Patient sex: F
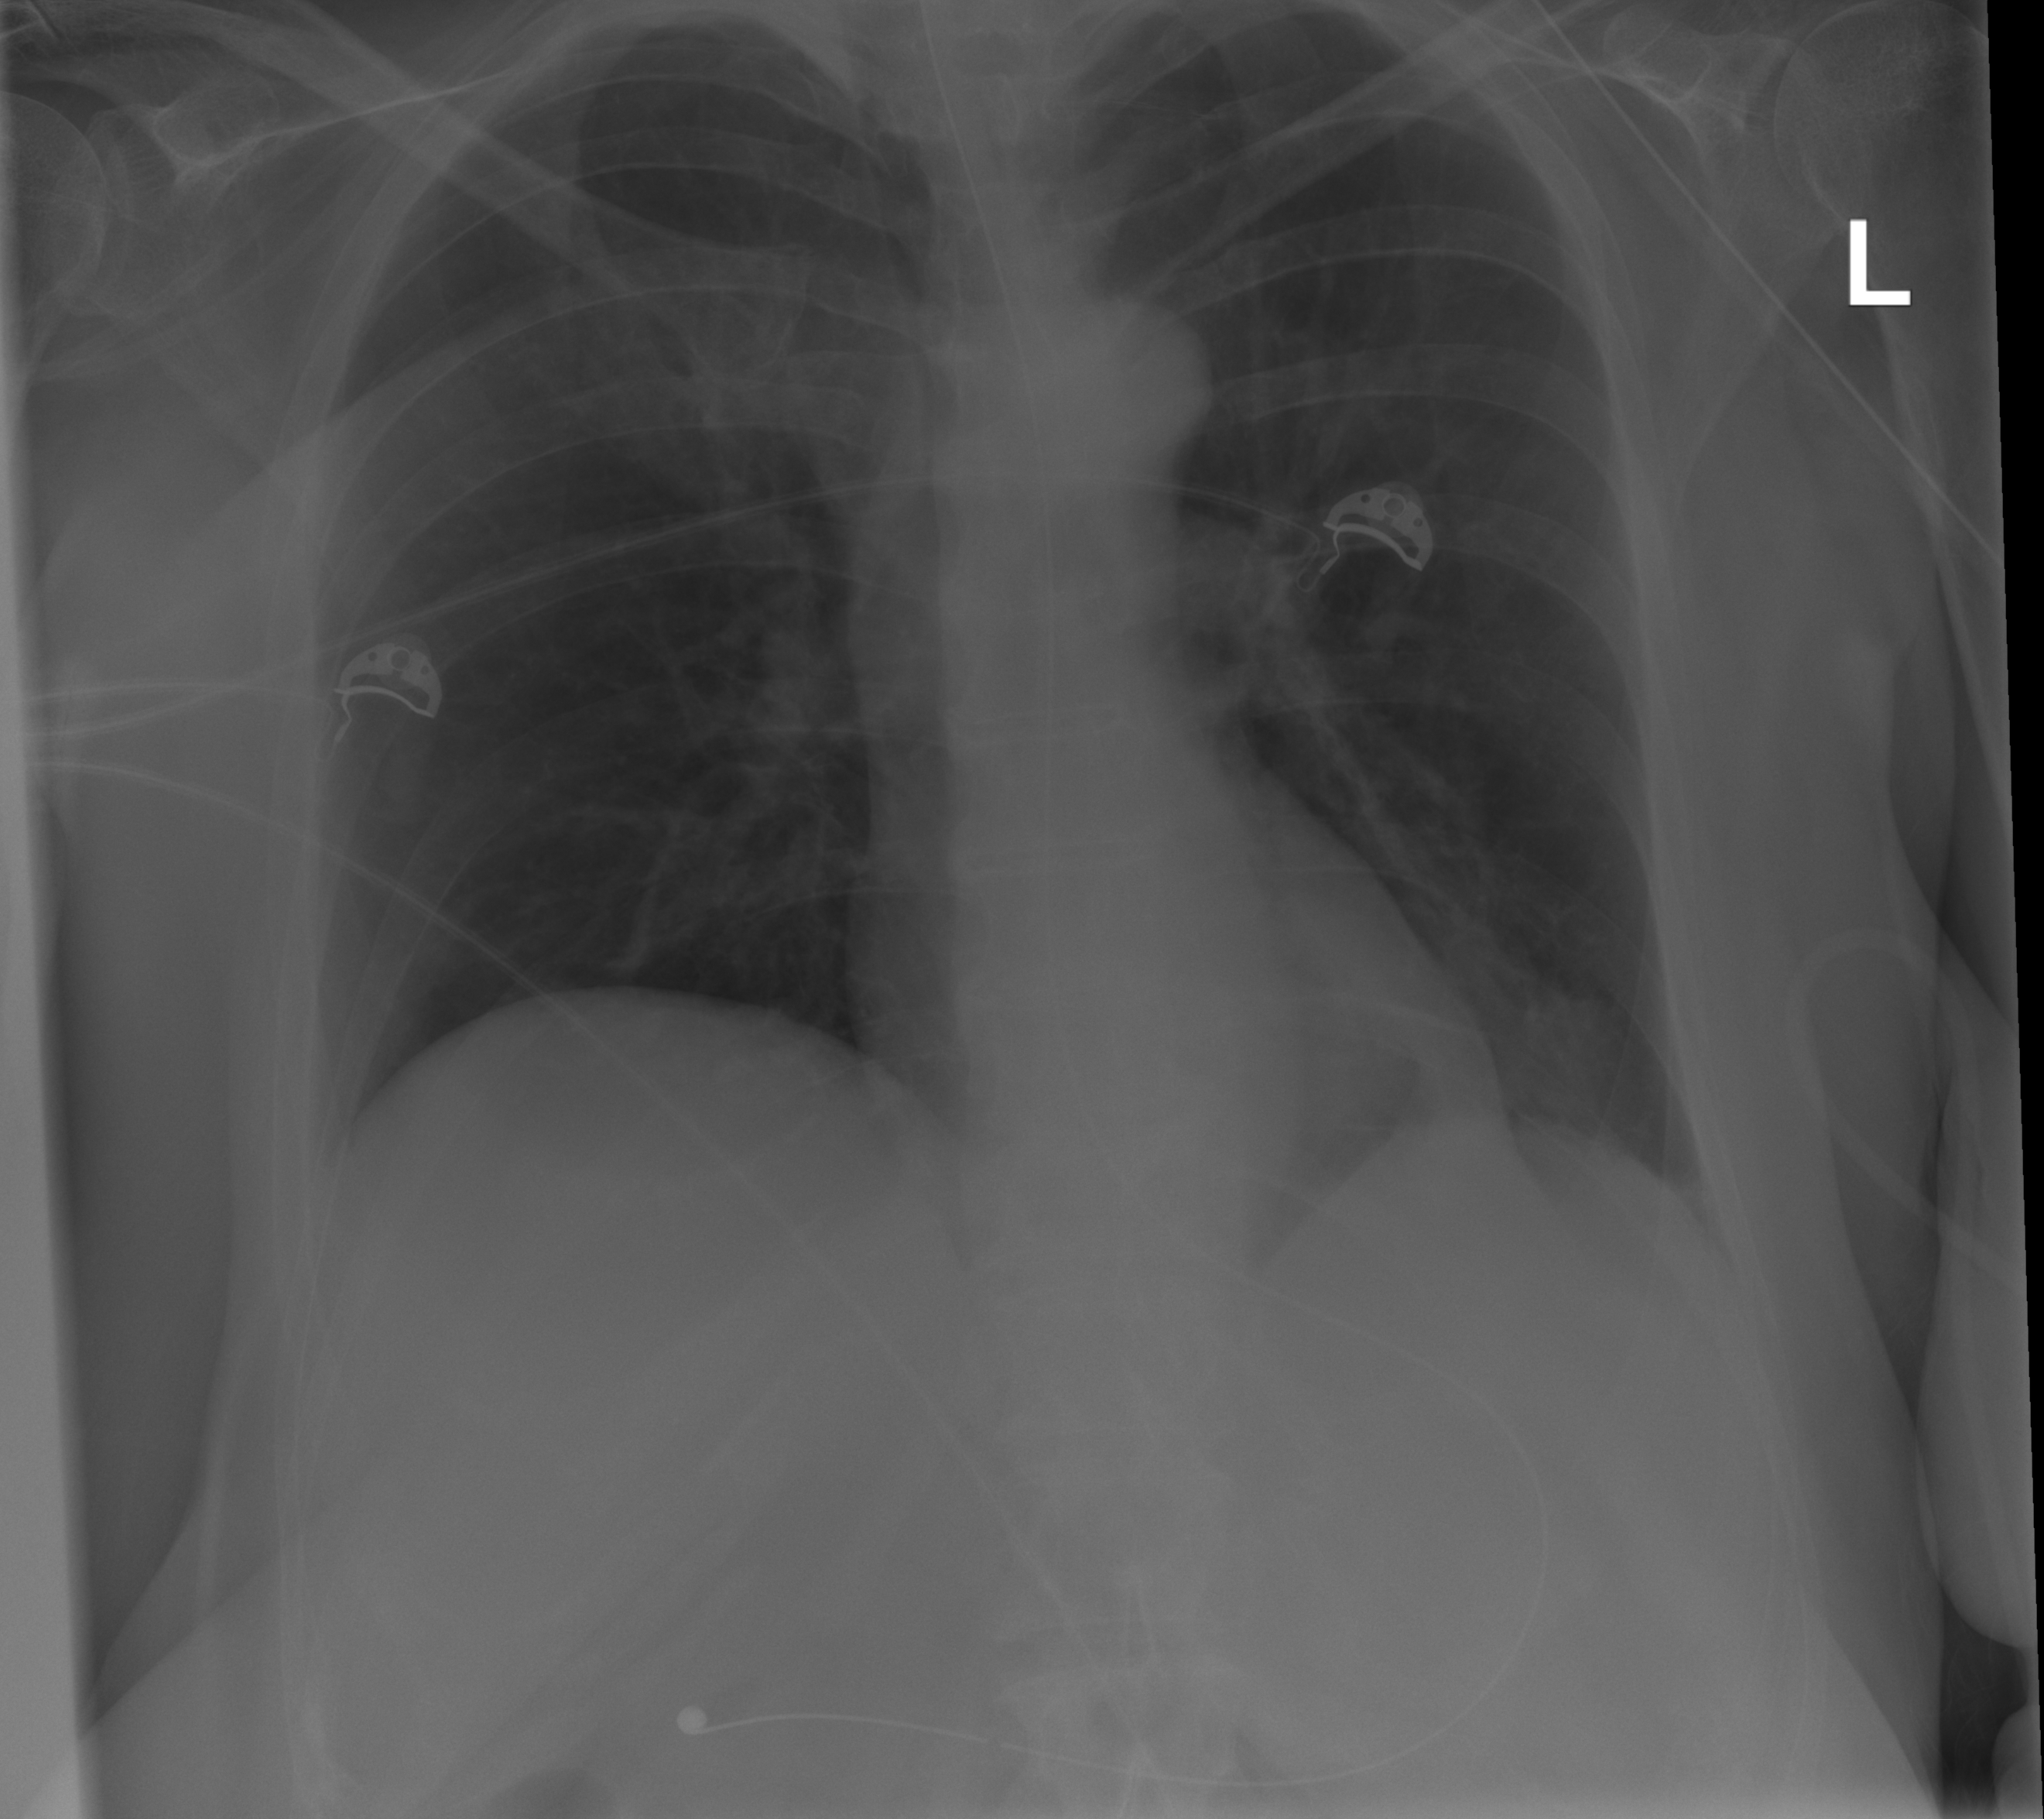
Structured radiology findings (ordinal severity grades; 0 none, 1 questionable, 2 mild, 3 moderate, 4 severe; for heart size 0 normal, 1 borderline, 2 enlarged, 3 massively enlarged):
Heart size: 0
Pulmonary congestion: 0
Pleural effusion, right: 0
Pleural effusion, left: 0
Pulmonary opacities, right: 0
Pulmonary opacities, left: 0
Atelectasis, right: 2
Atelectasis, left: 2